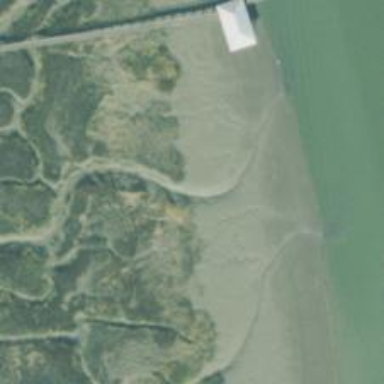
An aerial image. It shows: Tidal channel flowing through the area.